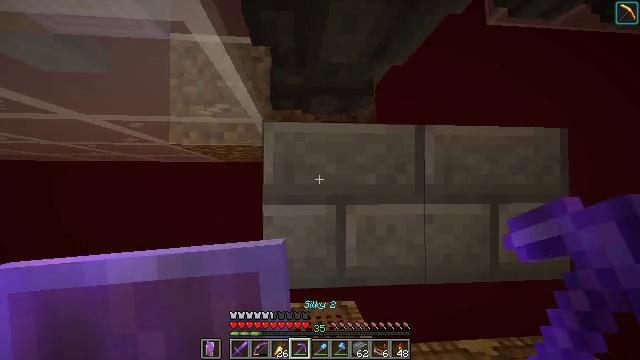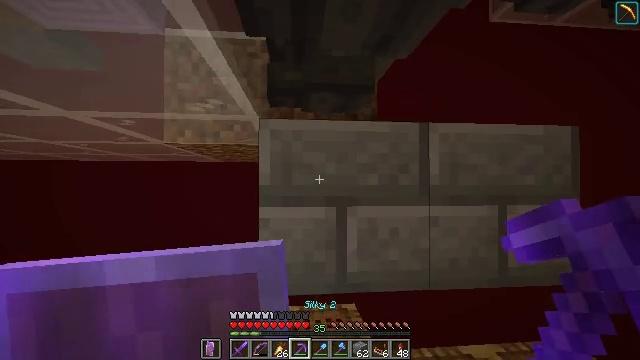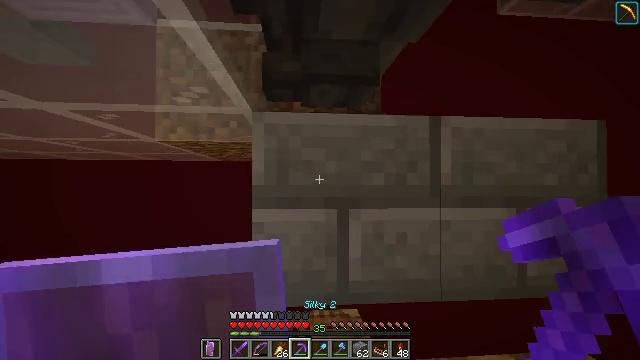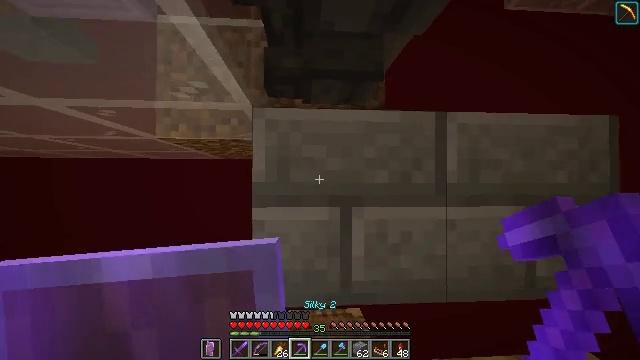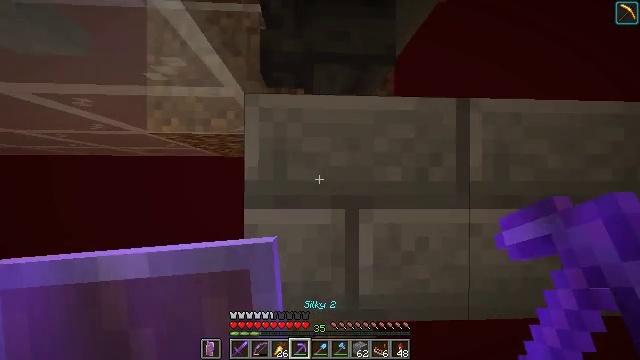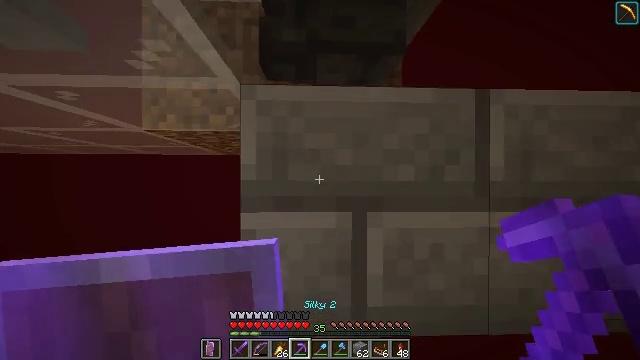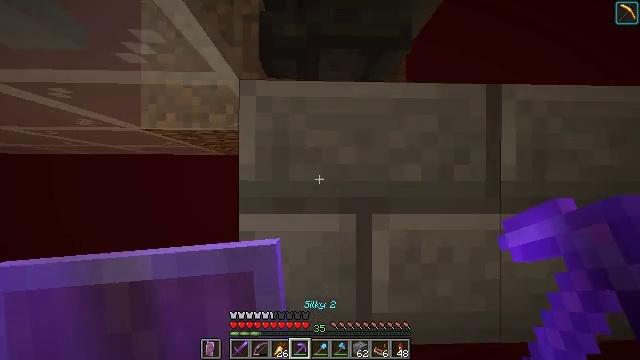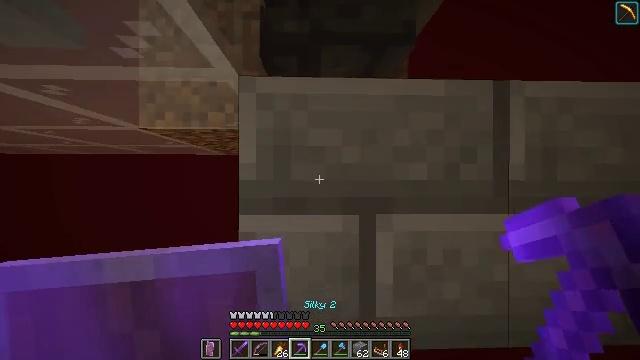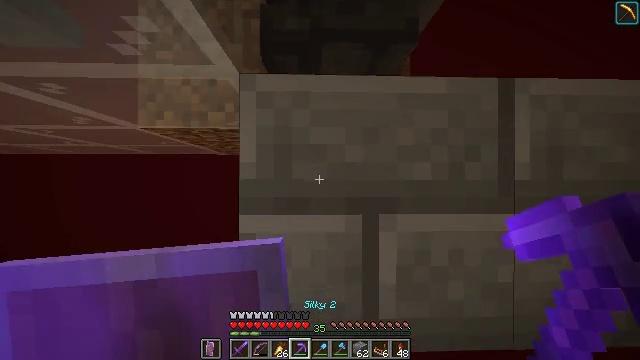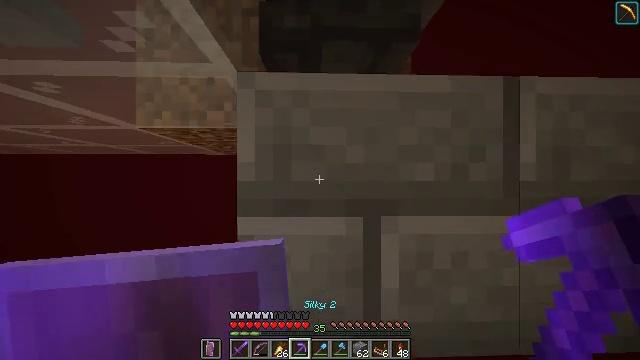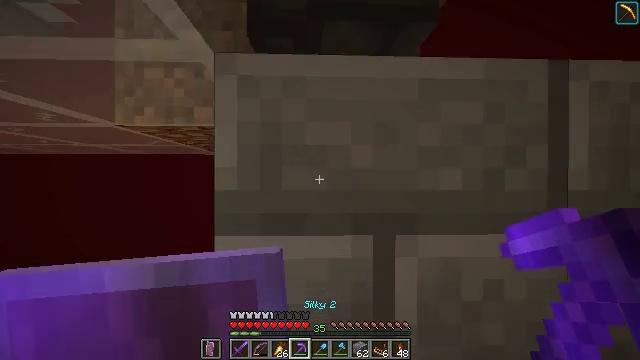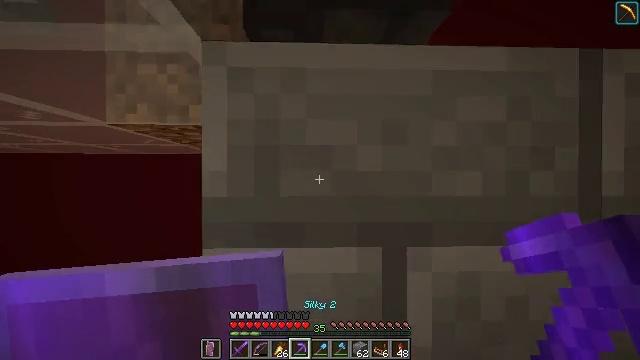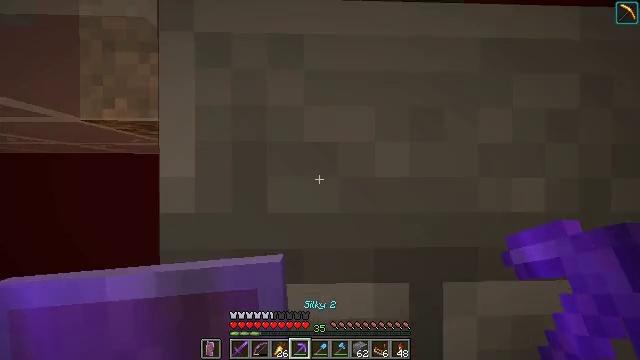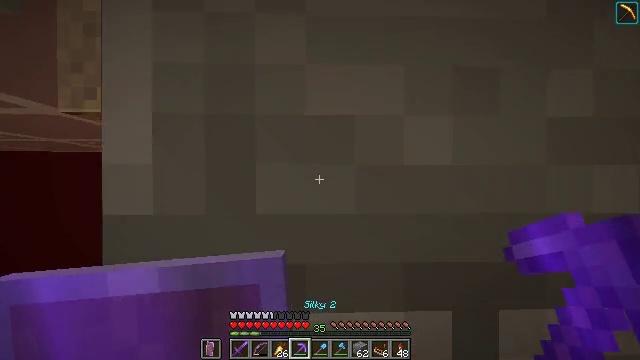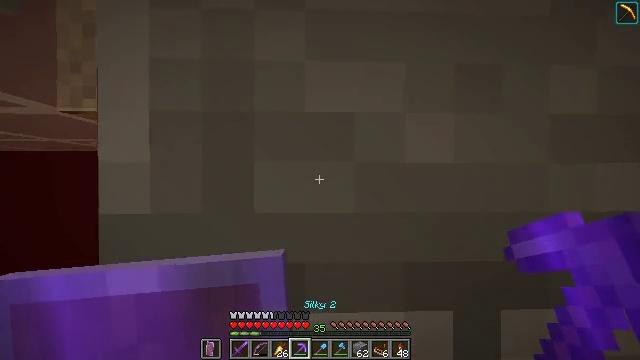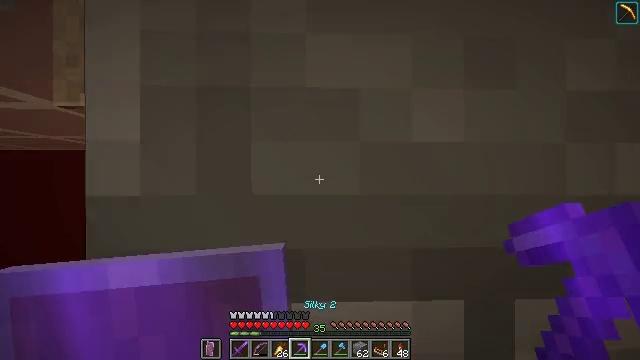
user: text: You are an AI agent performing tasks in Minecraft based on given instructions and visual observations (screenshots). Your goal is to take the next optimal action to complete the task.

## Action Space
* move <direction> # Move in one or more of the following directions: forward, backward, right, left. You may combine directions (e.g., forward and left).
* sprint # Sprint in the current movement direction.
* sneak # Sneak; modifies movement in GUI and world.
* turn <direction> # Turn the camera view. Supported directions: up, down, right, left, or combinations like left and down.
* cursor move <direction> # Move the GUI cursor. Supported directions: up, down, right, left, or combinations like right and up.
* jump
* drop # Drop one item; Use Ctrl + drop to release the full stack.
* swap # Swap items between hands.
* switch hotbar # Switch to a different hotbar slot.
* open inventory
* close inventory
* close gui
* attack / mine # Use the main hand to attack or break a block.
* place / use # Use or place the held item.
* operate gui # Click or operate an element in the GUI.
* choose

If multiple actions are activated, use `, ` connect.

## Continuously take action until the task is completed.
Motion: motion action
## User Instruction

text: Collect the stone bricks by mining.
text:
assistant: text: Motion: move forward
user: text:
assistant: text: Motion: move forward
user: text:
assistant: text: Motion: move forward
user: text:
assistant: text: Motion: turn left
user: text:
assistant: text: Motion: no_op
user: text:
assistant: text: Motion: no_op
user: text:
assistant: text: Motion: no_op
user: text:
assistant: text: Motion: no_op
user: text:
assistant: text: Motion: move forward
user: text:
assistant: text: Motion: move forward
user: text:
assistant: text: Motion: move forward
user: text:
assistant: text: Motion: no_op
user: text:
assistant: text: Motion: no_op
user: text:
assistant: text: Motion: no_op
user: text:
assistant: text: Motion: no_op
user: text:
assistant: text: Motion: attack / mine
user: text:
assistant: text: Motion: attack / mine
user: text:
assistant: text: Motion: attack / mine
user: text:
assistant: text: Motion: no_op
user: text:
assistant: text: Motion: no_op
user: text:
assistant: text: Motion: no_op